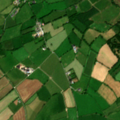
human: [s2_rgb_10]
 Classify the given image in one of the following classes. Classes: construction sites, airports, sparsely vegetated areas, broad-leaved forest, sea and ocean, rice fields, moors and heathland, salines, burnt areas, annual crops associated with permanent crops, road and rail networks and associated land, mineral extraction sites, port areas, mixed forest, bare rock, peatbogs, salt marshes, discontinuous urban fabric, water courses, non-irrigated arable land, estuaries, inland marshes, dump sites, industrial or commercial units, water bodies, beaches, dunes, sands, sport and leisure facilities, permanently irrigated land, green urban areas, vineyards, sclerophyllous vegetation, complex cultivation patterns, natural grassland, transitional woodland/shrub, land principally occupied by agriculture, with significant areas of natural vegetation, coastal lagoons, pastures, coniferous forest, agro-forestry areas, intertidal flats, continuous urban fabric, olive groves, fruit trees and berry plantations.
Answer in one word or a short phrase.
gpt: pastures